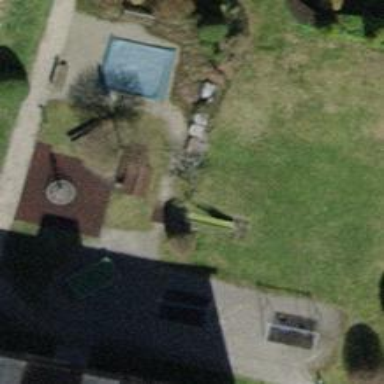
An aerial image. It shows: Playground area for leisure activities on the land.